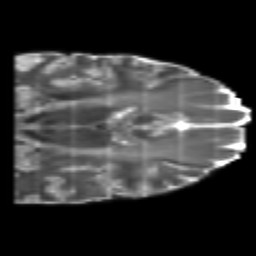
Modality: T2w
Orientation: coronal
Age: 27
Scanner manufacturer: philips
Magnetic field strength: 3 T
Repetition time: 8.6 s
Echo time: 0.127 s